Field crop: maize
Growth stage: 2
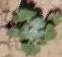
Species: chenopodium